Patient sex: M
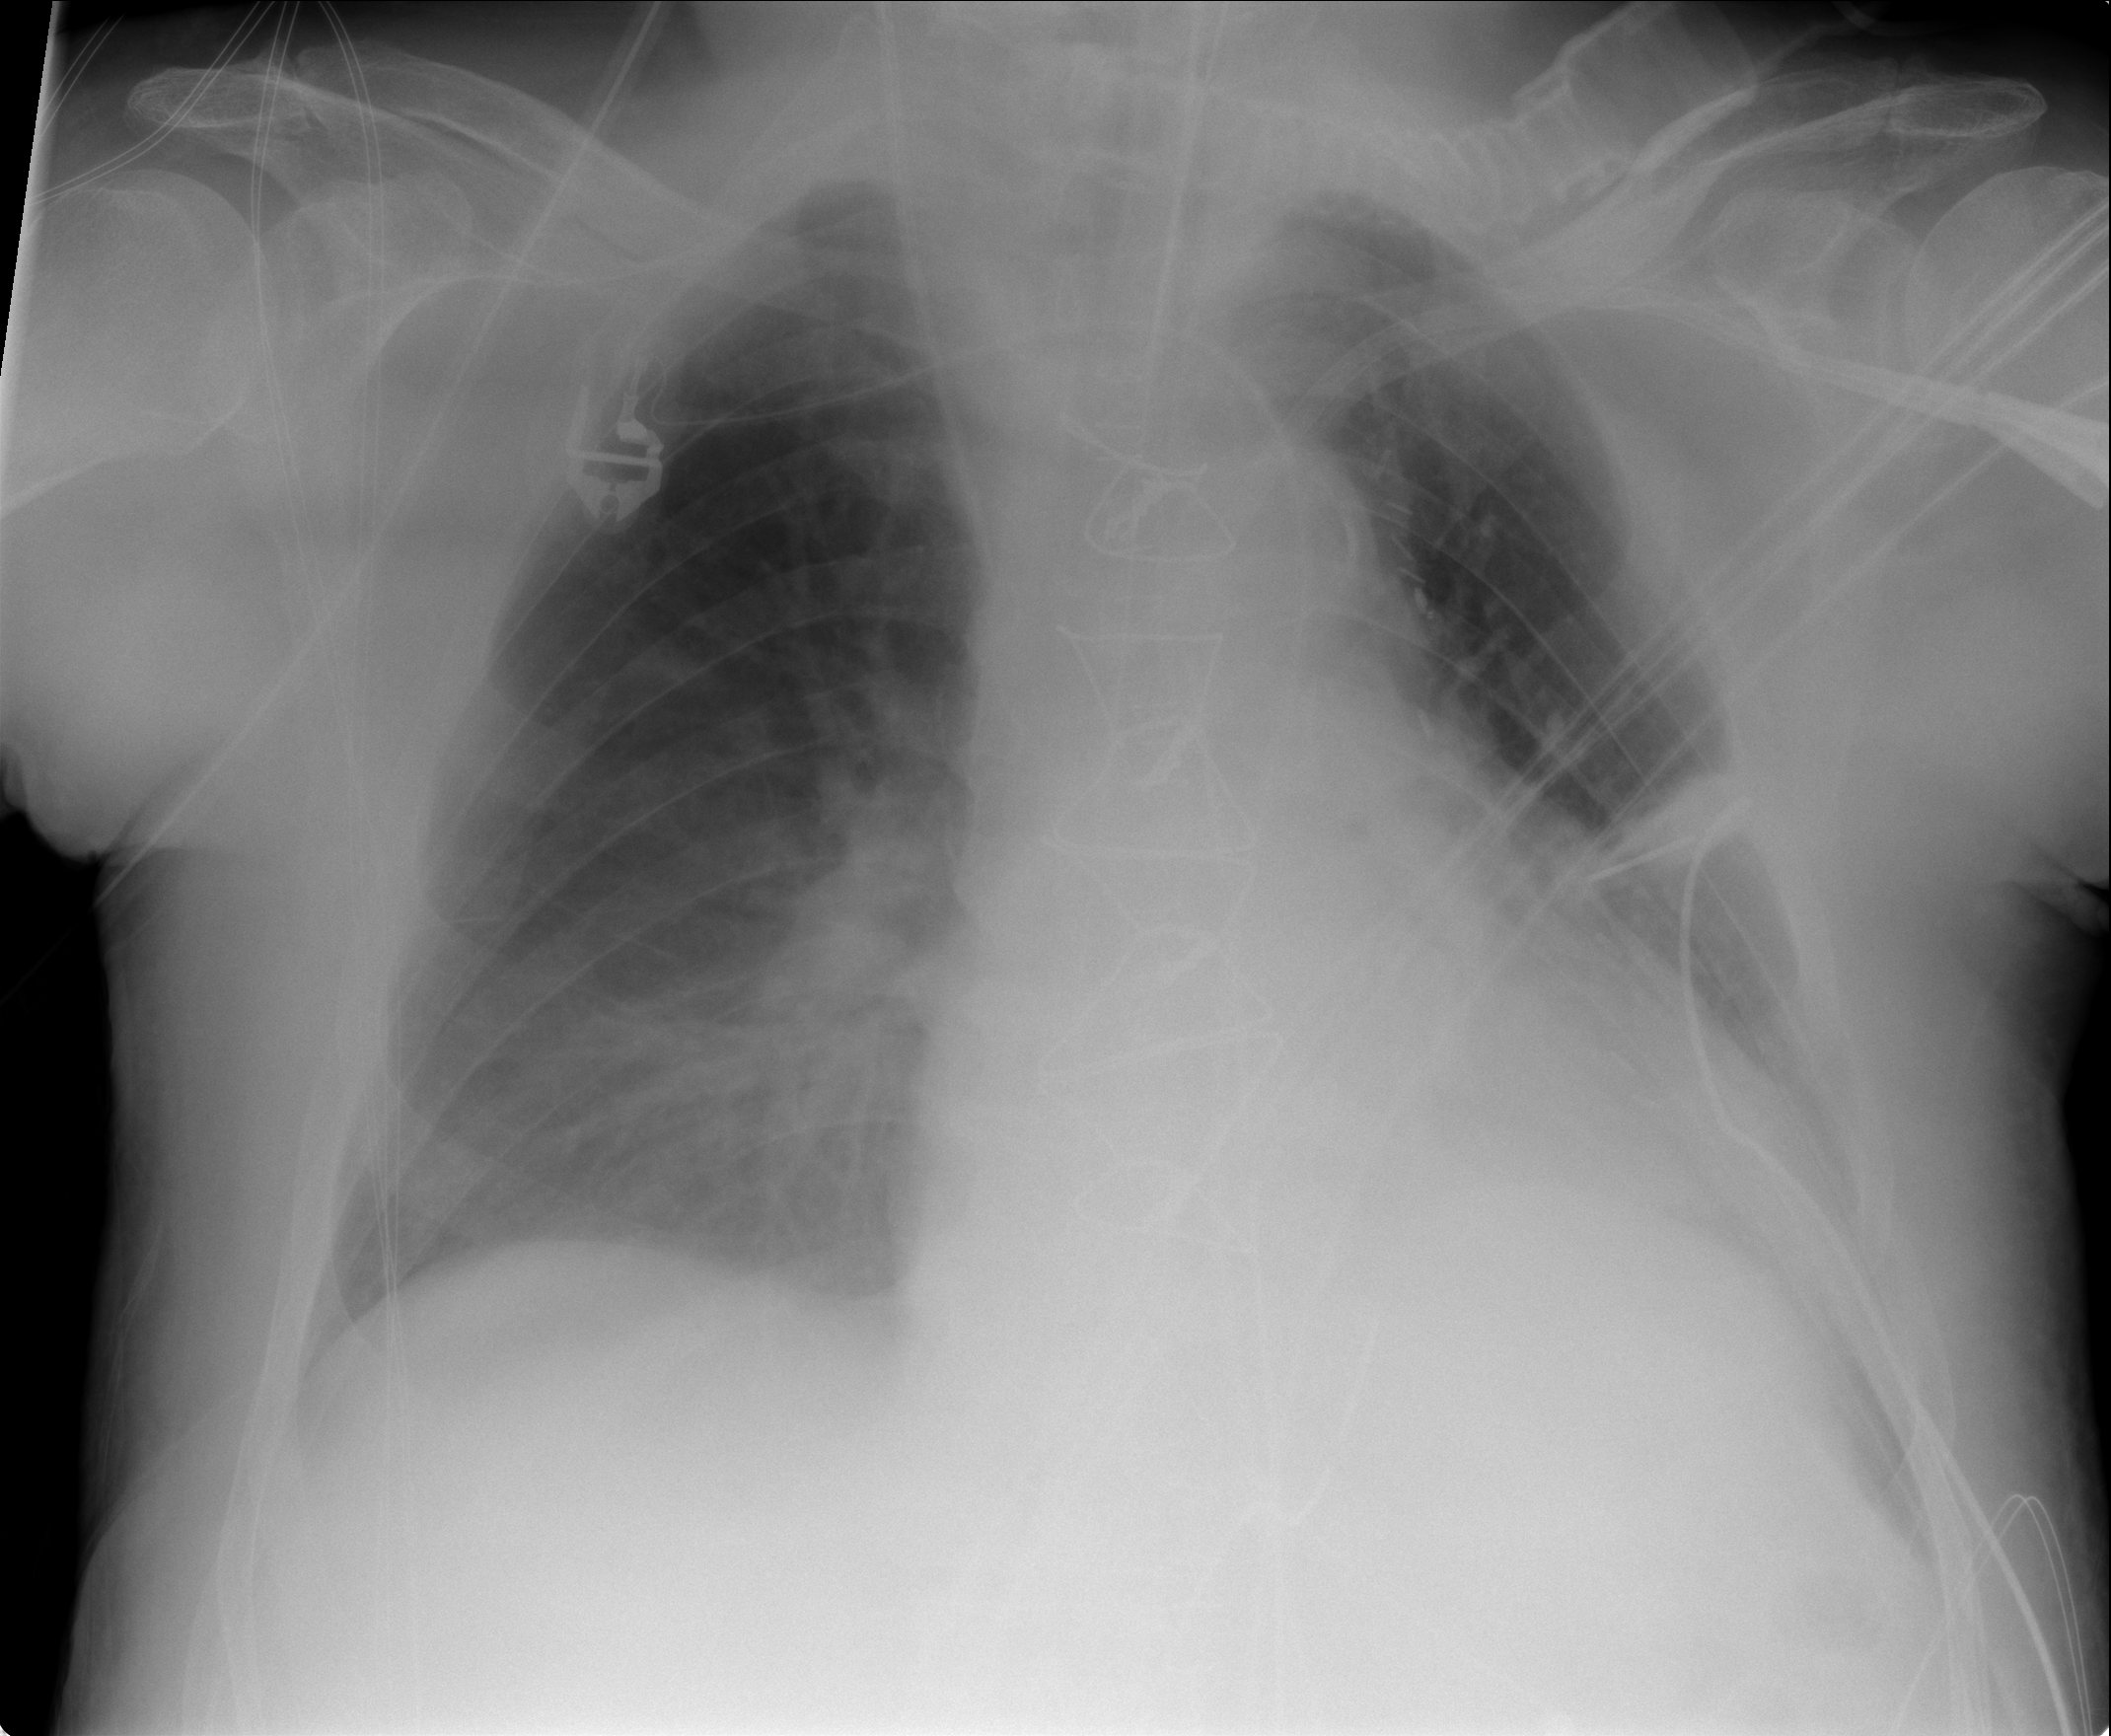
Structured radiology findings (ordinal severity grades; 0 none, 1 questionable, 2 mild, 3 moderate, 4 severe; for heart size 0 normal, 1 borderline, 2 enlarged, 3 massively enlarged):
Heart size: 2
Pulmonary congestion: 2
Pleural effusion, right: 2
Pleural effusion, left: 2
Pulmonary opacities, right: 2
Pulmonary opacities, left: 0
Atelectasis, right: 2
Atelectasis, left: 2